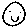
Label: smiley face